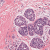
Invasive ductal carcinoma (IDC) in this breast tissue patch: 0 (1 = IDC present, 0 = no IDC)